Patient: sex F, age 76
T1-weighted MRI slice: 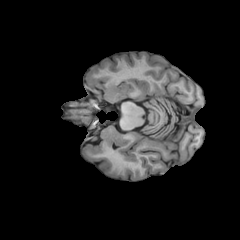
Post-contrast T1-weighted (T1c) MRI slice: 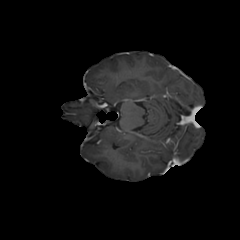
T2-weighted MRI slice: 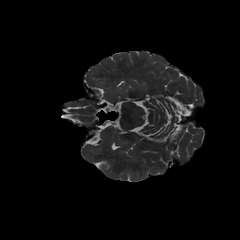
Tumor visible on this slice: no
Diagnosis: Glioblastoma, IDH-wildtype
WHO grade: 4